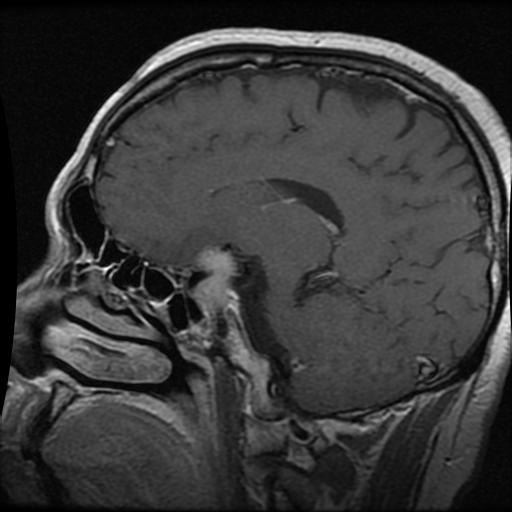
Label: pituitary